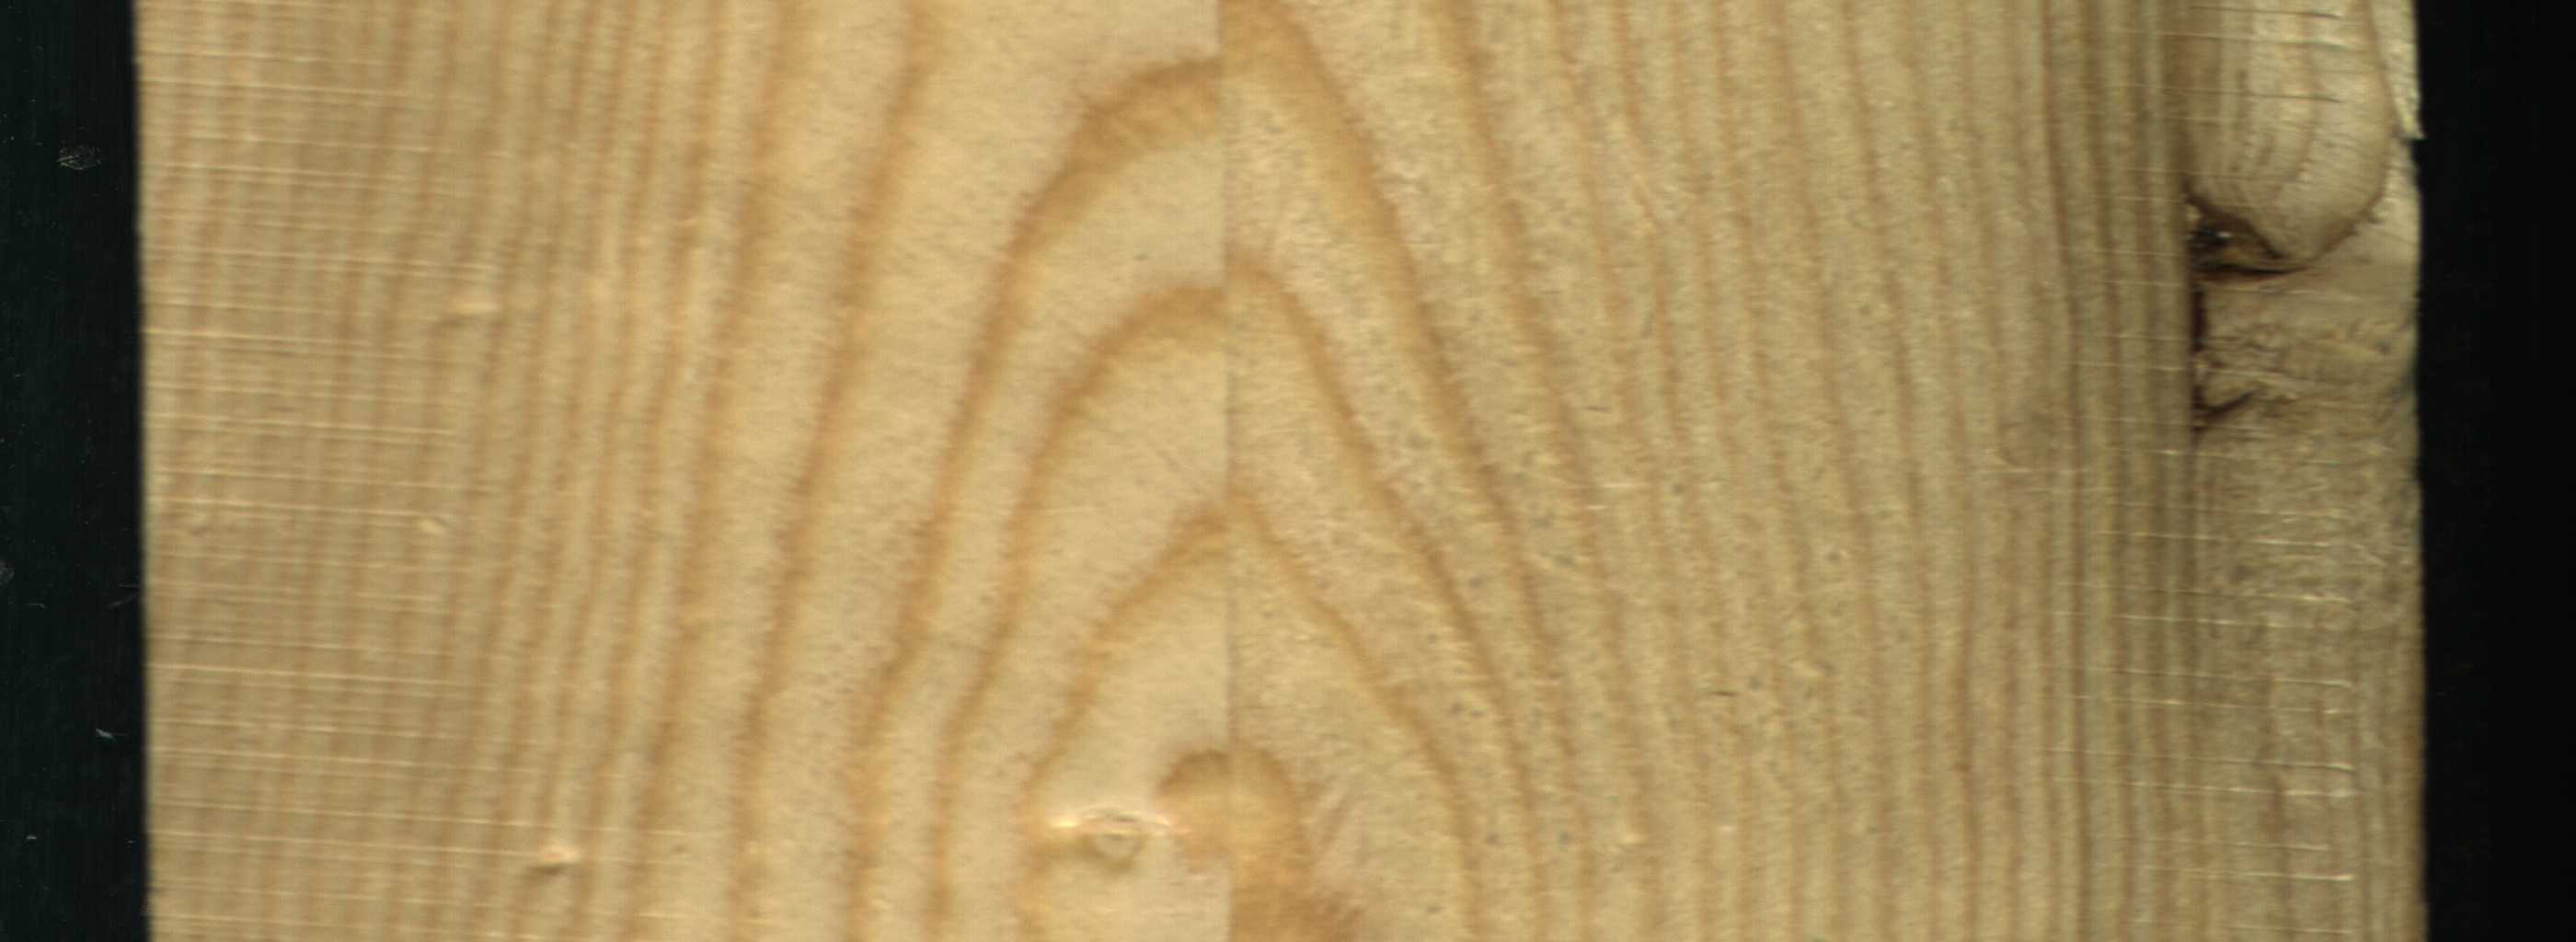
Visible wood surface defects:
resin